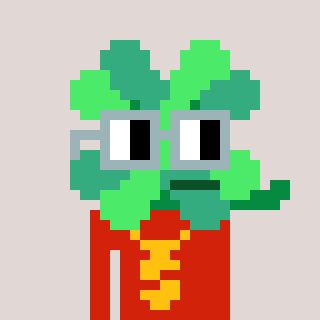
a pixel art character with square dark gray glasses, a clover-shaped head and a red-colored body on a warm background